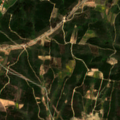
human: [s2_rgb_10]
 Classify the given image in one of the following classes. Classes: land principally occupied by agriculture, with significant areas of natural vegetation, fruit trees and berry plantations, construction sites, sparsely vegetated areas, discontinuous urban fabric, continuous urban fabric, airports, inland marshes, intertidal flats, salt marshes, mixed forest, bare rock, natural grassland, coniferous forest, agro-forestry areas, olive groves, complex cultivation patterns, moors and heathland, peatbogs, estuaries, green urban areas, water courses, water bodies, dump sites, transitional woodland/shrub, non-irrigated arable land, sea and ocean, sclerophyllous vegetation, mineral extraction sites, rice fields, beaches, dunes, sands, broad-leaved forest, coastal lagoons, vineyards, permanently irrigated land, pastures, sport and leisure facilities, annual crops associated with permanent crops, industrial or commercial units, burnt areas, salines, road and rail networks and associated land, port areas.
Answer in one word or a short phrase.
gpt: land principally occupied by agriculture, with significant areas of natural vegetation, transitional woodland/shrub